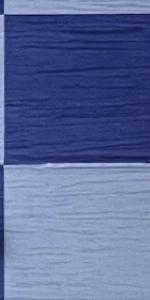
Label: Empty